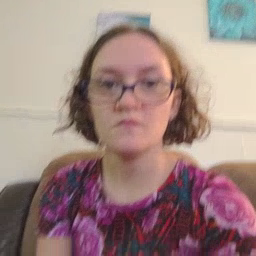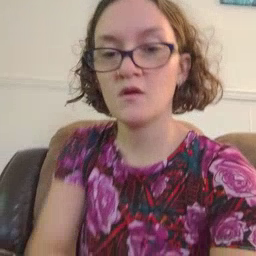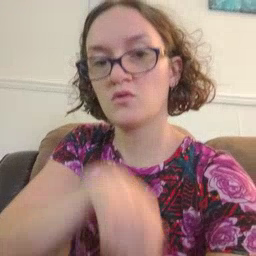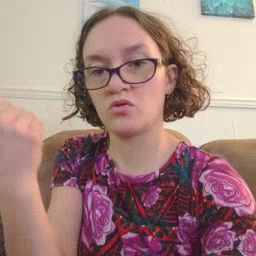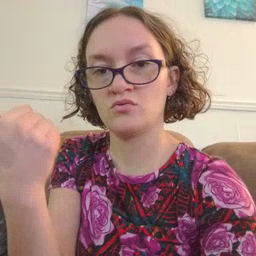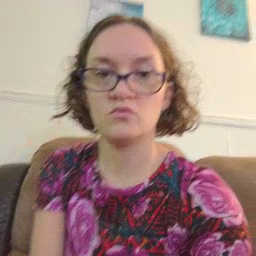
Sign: another